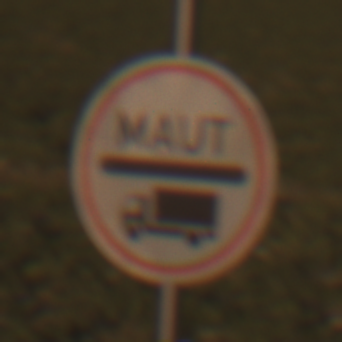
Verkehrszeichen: Mautpflicht
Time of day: SunriseSunset
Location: Outdoor (Nature)
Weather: PartlyCloudy
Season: NotSpecified
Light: Natural